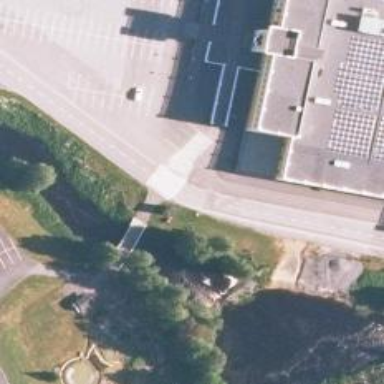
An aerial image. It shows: Footway bridge.